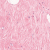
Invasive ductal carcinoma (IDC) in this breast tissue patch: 0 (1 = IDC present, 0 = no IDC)